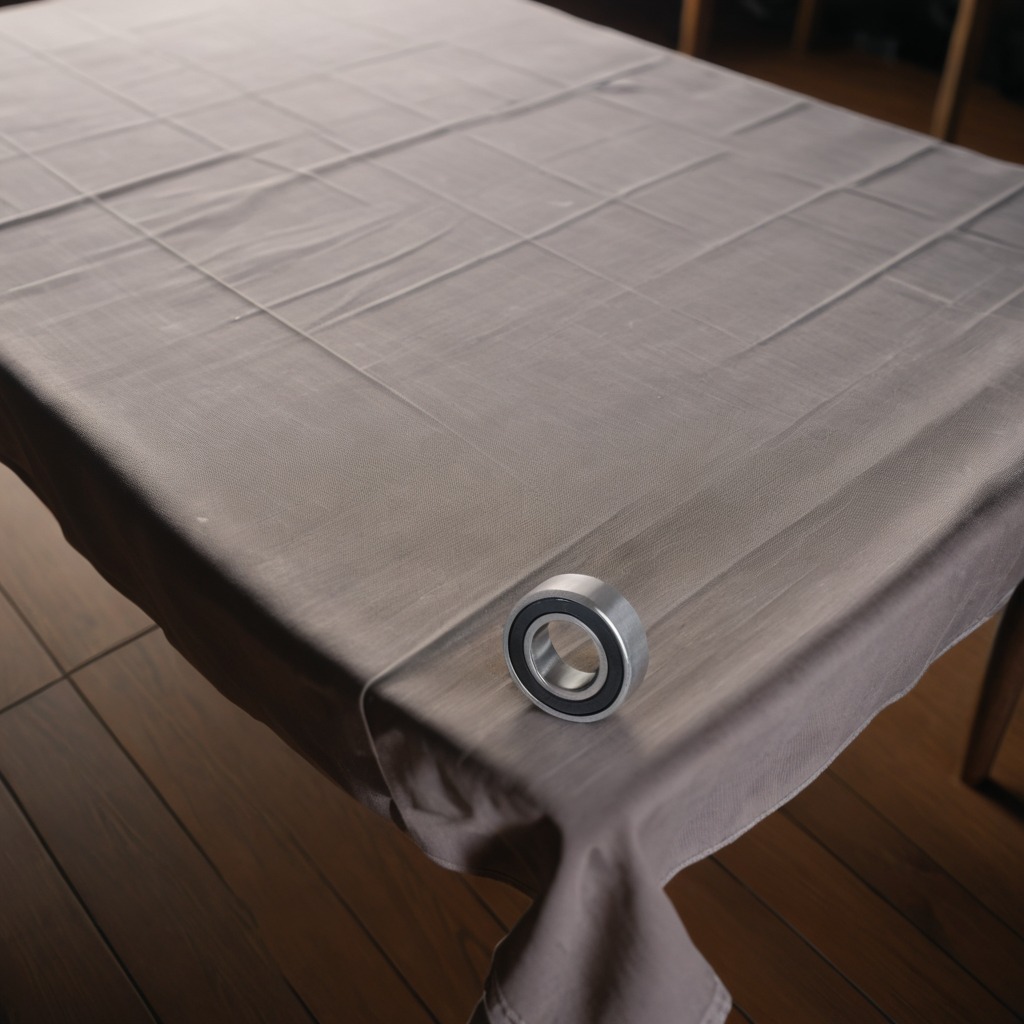
A metal ball bearing lies on a wooden table inside a workshop at night.